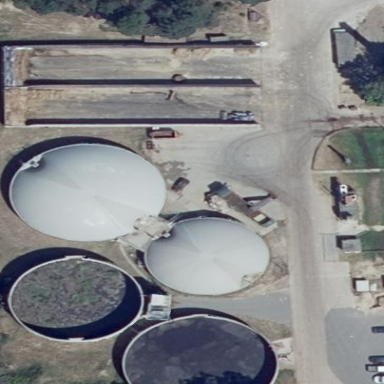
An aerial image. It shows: Storage tank building.